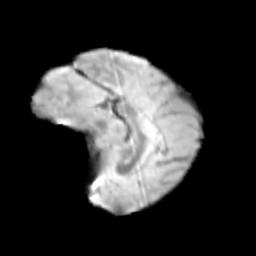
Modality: T2w
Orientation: sagittal
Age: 12
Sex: female
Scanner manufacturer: siemens
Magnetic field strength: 3 T
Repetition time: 3.8 s
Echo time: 0.07 s